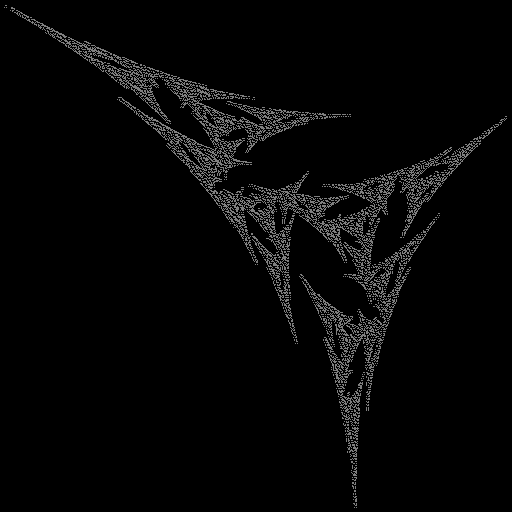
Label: snowcap